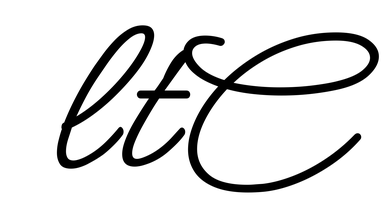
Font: MeowScript-Regular